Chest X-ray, AP view. Patient: 18 years old, sex M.
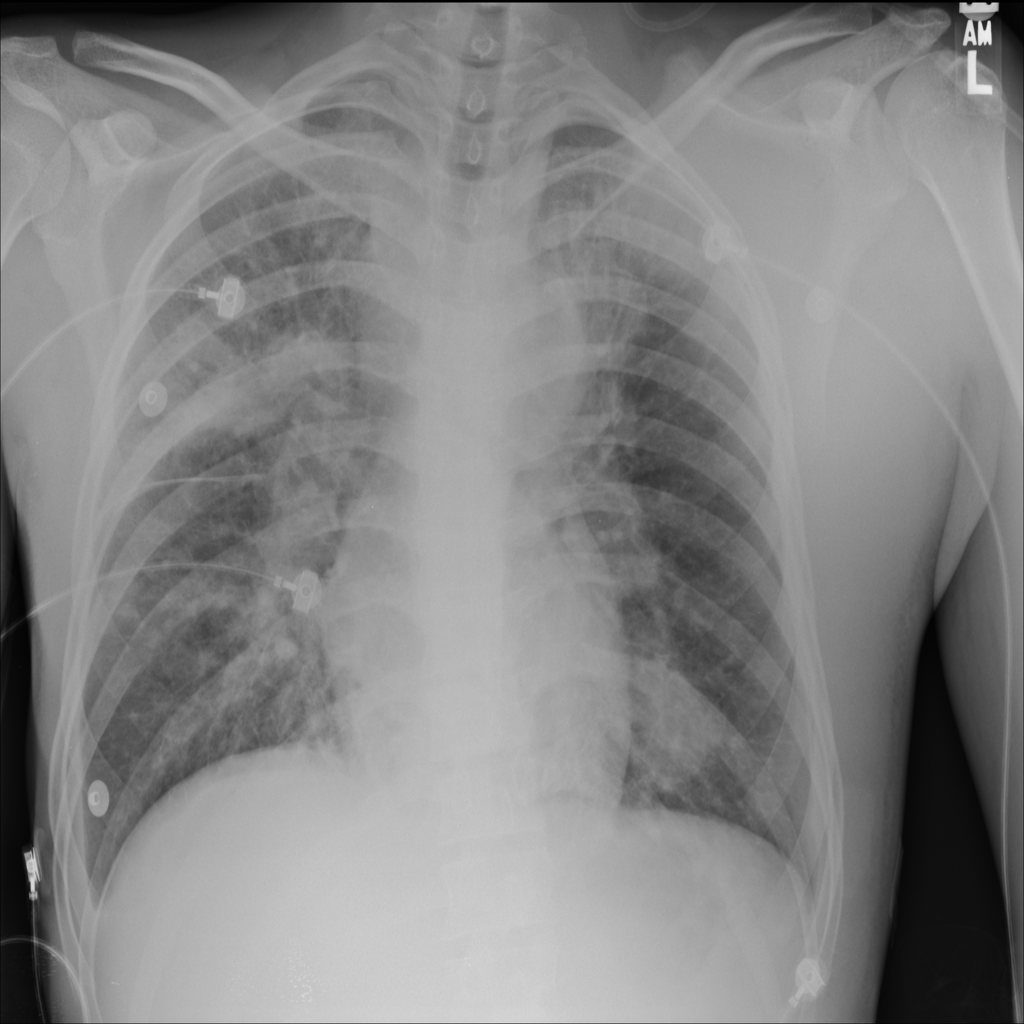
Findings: Consolidation